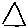
Label: triangle